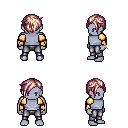
a pixel art fantasy rpg character, male body template, dark elf, purple skin, gold arm armor, metal pants, white blonde pixie cut hairstyle, bracelets, four views (front, back, left, right), 2x2 character sprite sheet, small pixel art, hard edges, no anti-aliasing